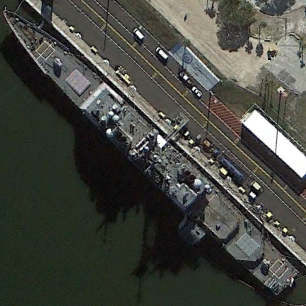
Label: cruiser